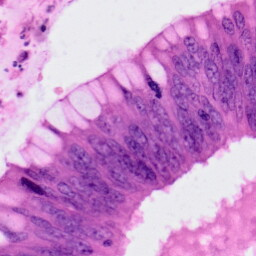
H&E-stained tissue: Colon